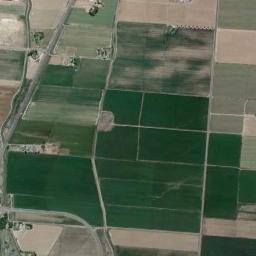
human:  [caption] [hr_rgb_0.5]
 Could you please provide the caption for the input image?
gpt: Many neatly arranged green and tan mixed rectangular farmlands of different sizes .

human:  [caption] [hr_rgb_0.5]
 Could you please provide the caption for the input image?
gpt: There are many rectangular farmlands of different colors .

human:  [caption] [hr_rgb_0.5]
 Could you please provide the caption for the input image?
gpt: Some rectangular farmlands of different colors are arranged in neat rows and some roads go through the farmlands .

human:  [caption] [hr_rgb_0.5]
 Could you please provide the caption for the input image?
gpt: There are some deep green and light green rectangular farmland .

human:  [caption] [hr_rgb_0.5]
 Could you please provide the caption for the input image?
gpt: There are some green and yellow rectangular farmlands .